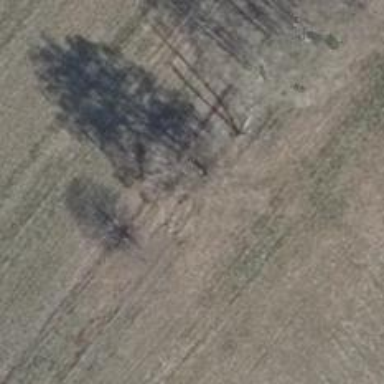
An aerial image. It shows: Row of trees in natural setting.